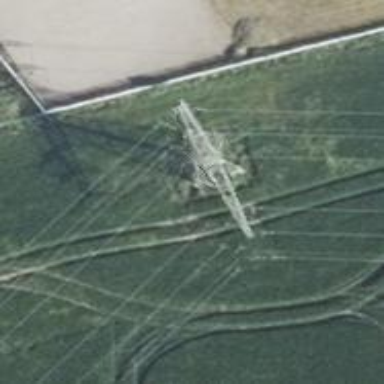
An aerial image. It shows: Towering power structure.